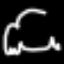
Label: frog